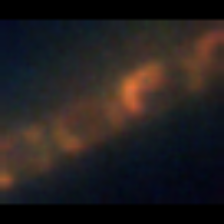
Taxon: Chaetoceros
Group: Diatoms